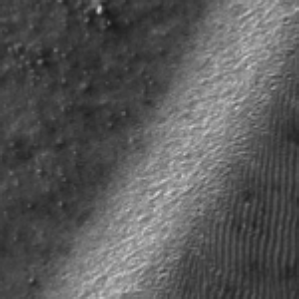
Label: frost